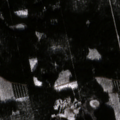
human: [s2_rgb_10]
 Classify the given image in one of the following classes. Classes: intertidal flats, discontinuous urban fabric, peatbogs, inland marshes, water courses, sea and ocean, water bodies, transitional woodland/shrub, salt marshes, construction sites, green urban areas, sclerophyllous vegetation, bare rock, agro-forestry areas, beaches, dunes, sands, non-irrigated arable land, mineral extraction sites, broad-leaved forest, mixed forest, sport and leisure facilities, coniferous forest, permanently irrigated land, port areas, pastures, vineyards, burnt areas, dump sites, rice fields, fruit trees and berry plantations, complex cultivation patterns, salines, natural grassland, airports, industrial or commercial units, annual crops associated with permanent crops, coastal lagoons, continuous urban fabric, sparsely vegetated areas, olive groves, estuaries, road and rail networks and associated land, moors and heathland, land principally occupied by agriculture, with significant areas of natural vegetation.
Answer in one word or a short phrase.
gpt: coniferous forest